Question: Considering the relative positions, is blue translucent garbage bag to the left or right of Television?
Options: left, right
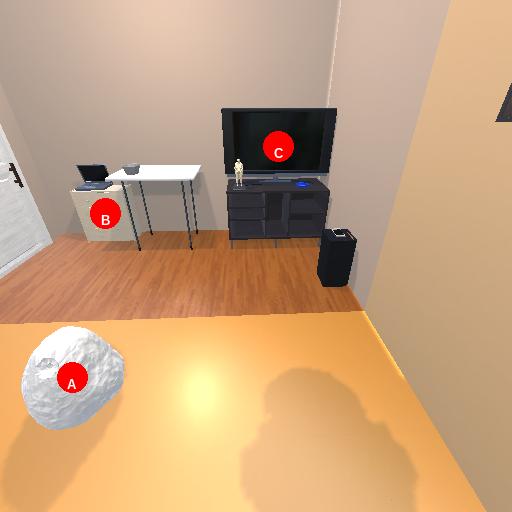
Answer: left